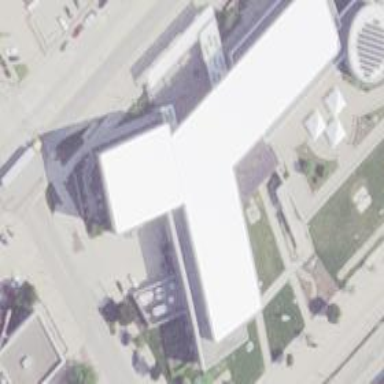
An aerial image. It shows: Civic building.